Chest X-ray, PA view. Patient: 34 years old, sex M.
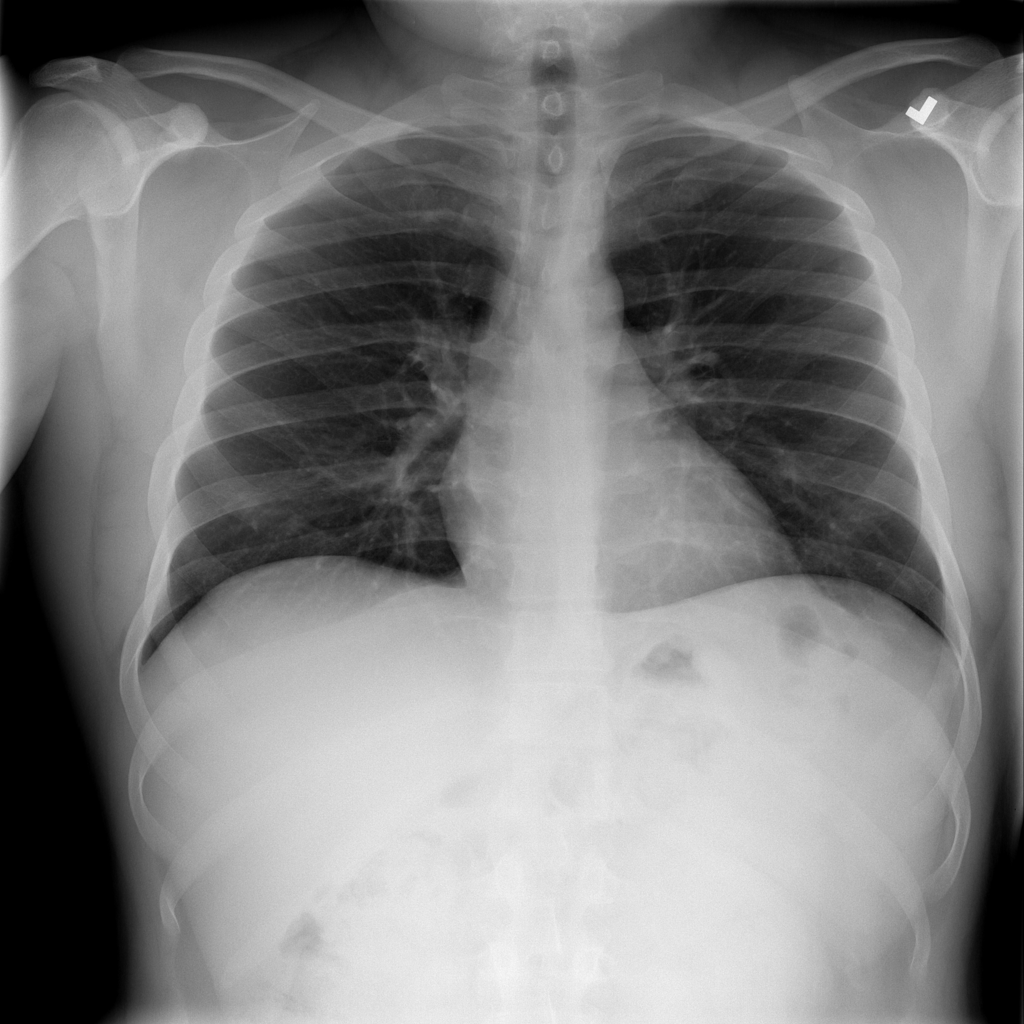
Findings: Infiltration